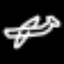
Label: airplane